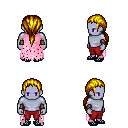
a pixel art fantasy rpg character, male body template, dark elf, purple skin, pink tattered cape, red pants, blonde ponytail hairstyle, cloth bracers, ghillies, four views (front, back, left, right), 2x2 character sprite sheet, small pixel art, hard edges, no anti-aliasing